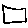
Label: square